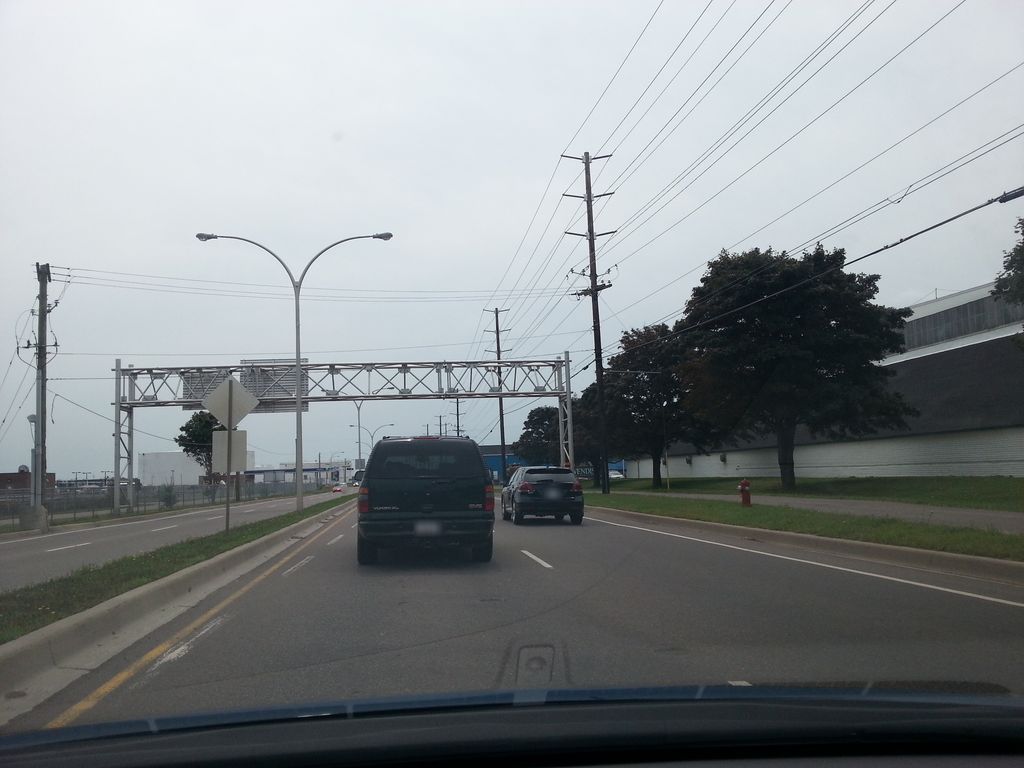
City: charlottetown